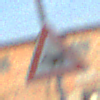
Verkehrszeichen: ViehtriebRechts
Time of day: MorningAfternoon
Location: Outdoor (Suburban)
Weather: PartlyCloudy
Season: NotSpecified
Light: Natural